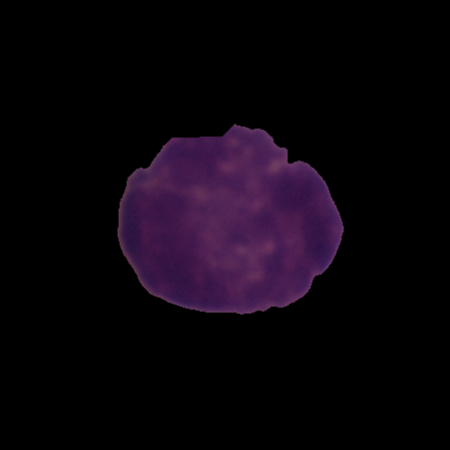
Label: healthy